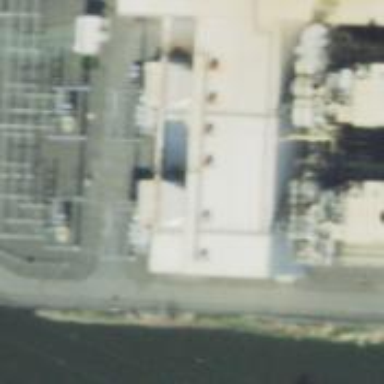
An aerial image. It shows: Gas turbine power generator.